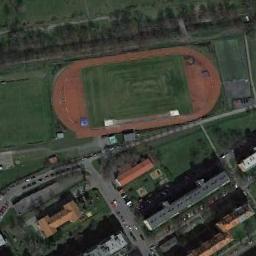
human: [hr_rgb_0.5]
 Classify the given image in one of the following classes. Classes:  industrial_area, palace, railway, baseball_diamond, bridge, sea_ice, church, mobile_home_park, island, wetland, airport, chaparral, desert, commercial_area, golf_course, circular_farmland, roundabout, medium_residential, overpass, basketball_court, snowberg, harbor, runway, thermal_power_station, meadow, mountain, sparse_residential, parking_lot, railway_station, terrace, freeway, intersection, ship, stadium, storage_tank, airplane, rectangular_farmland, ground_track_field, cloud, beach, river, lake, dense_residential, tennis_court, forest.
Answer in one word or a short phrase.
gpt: ground_track_field